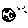
Label: moon